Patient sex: M
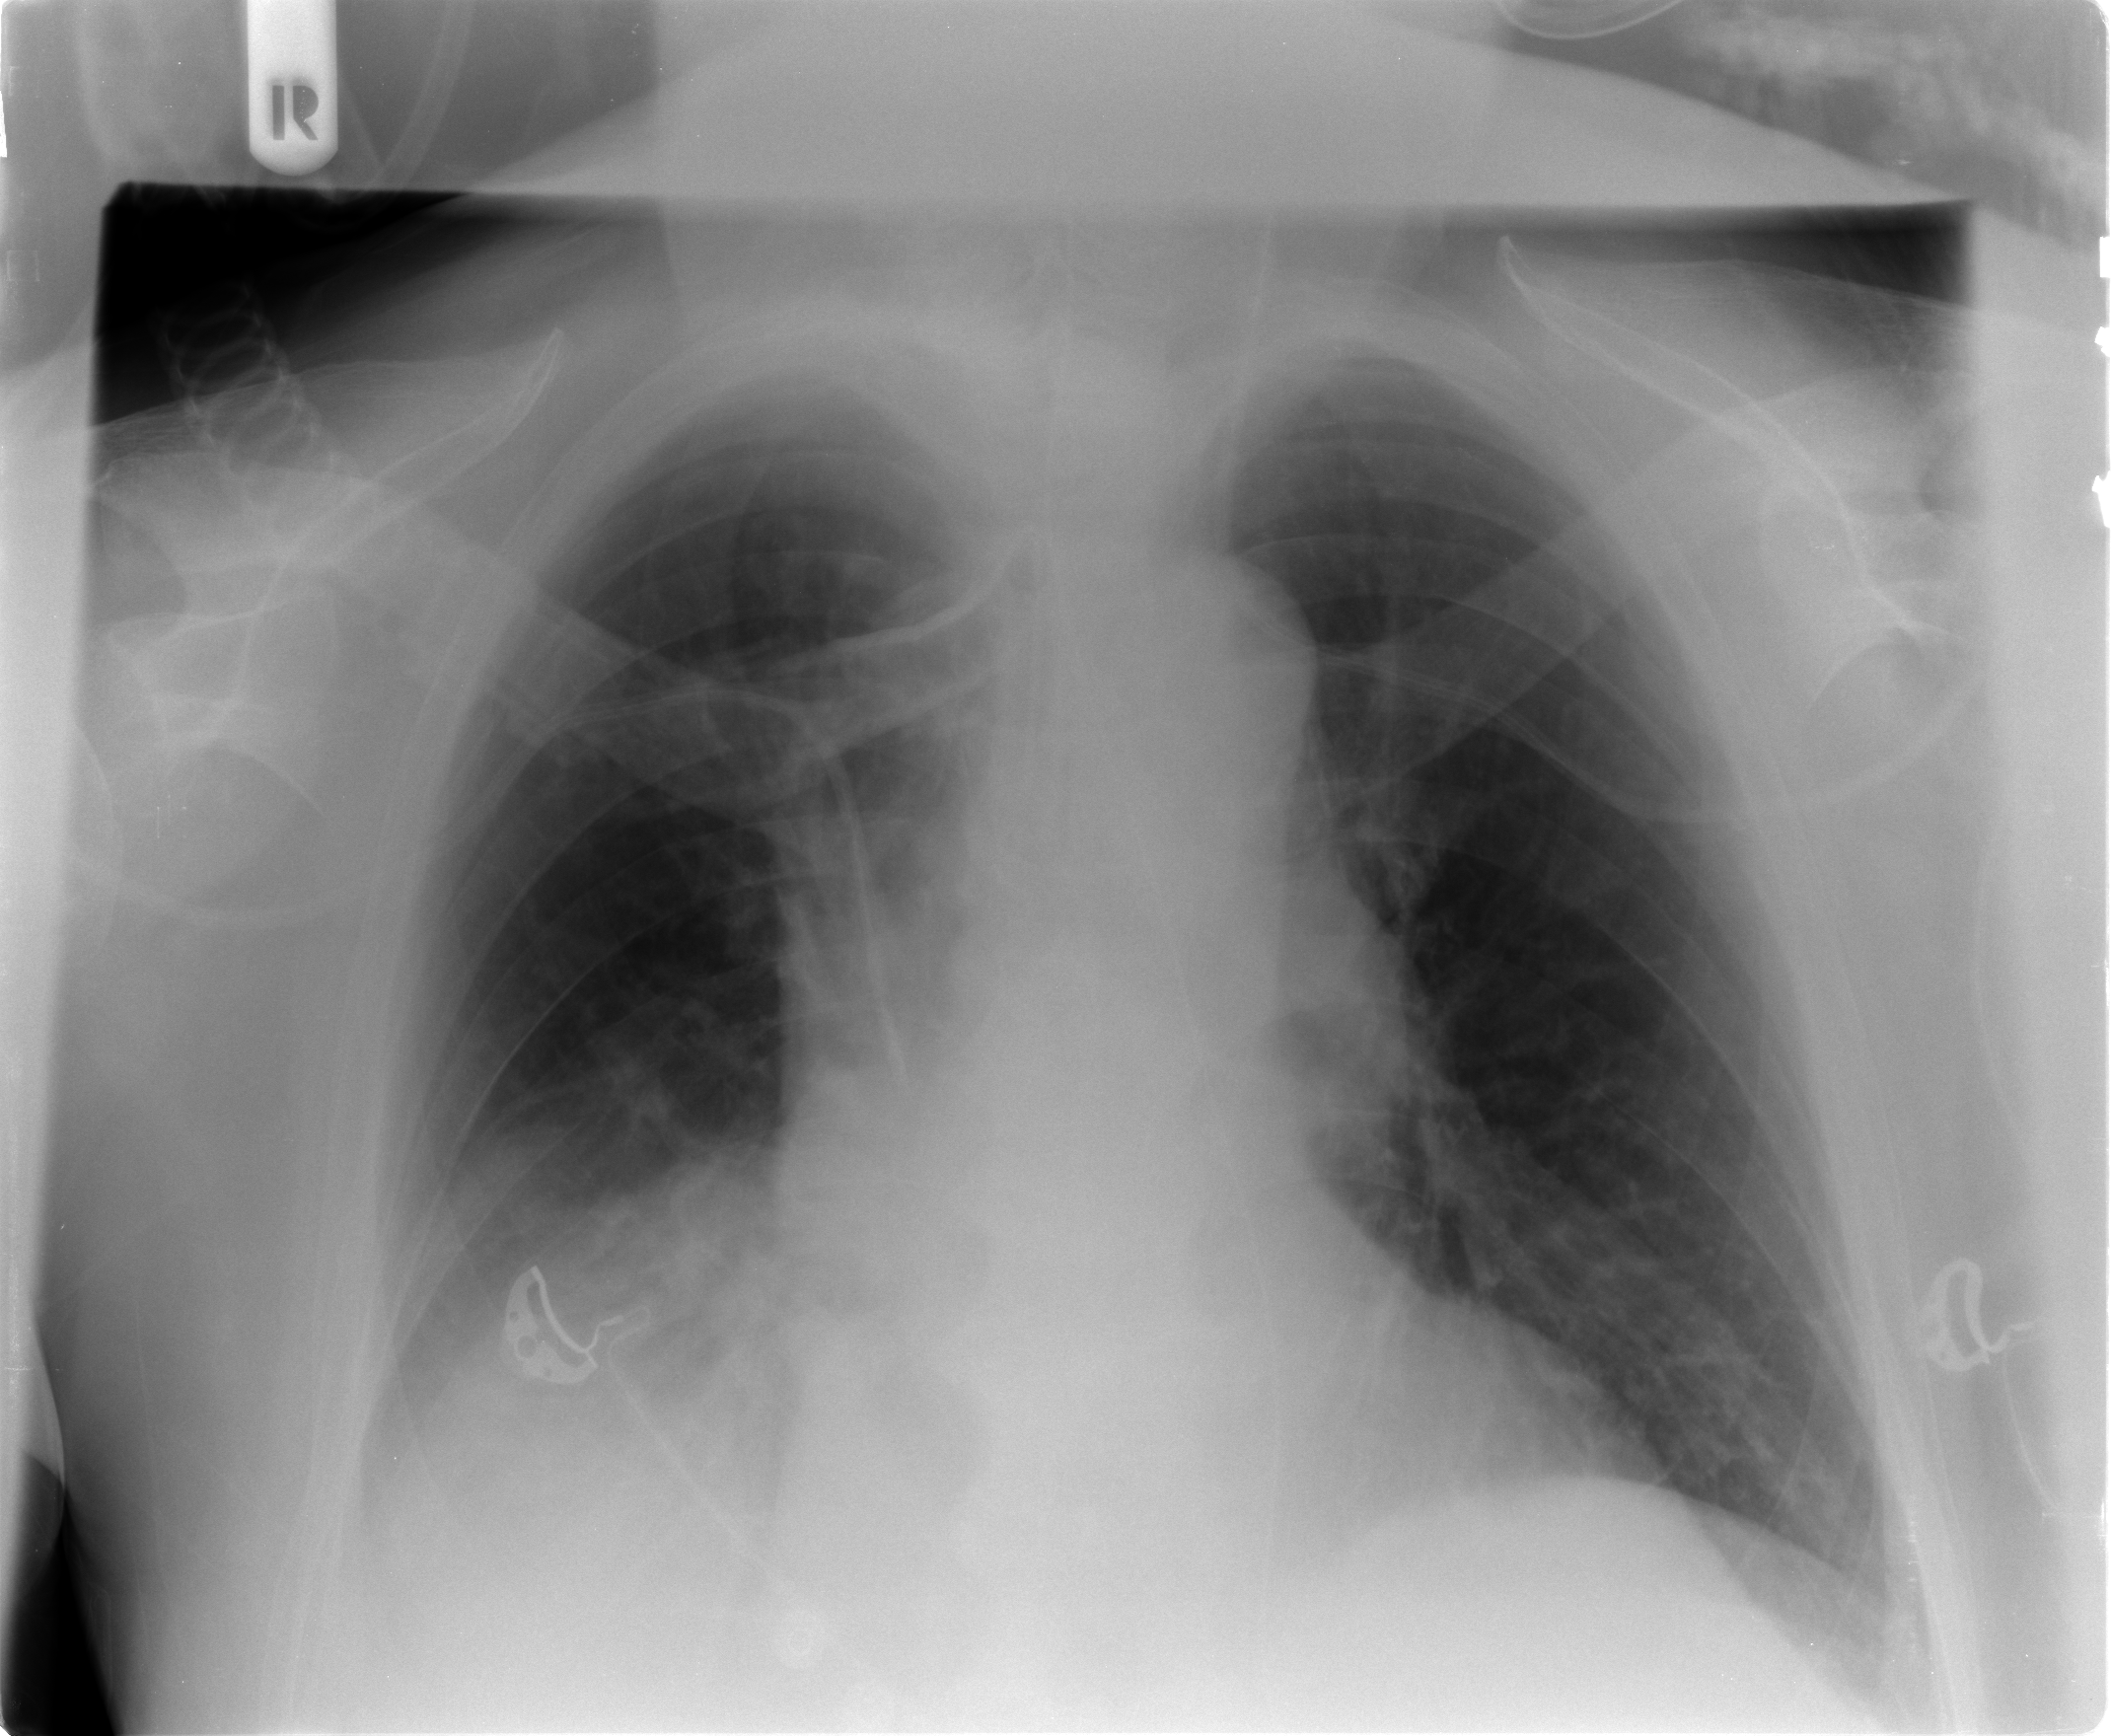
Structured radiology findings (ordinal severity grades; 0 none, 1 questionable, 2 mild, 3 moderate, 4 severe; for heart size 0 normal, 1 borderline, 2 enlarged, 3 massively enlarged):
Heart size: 0
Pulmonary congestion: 0
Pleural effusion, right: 0
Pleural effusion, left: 0
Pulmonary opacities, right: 1
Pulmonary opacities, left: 0
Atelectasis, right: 2
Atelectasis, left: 2